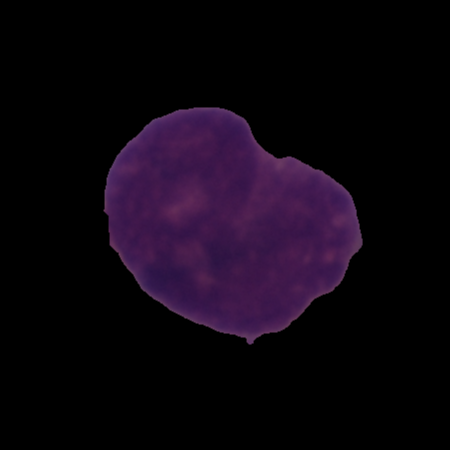
Label: cancer